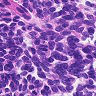
Metastatic tissue present: no